Question: I have been given the task of adding a few features to an iOS app. I checked out the source on SVN to be greeted with over 100 warnings (argh), thankfully I'm down to the last one, which is:

(The blocked out bits are the client name...).
I believe this warning is saying something along the lines of: 'this XML library is not compatible with the OS architecture that is being linked on the build'.
With the next release, we are supporting only iOS5 and iPhone 4 and above (rather than lower versions of iOS and older iPhones).
So do I change the link architecture? What is the link architecture? How do I change the architecture? Or am I completely on the wrong track?
May be worth mentioning that I am running the latest Xcode, I've added the framework from the Xcode list (link binary with libraries).
I only get the message when building from the simulator. It doesn't cause any harm, just winds me up!
Thanks in advance.
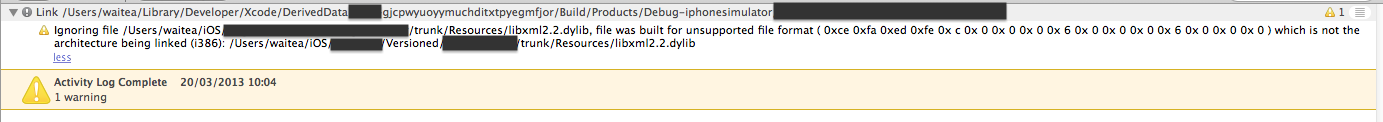
Answer: Do not link against libxml2.2.dylib, instead link against libxml2.dylib. Linking against that should ensure you are always linked against the correct implementation for your architecture.
As a general rule, in your applications link to the version of a library rather than a specific version. In this case this means libxml2 rather than libxml2.2 .
You are linking to a (symlink to a) dynamic library which at runtime will automatically point to the correct implementation for the current OS version and architecture. Linking to the specific version of a library does not guarantee this, and you can end up linking to a something that only has a single architecture. Thus, during development if you link to libxml2.2.dylib when targetting the simulator you may be linking against something that is i386, then when you target a device it can't find the correct architecture (because it's trying to use i386 for armvWhatever, which is exactly what you are telling it do).